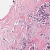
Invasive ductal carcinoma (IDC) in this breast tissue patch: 1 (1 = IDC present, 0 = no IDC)